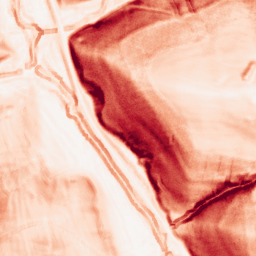
Category: morphological
Decomposition family: morphological_gradient
Decomposition parameters: size: 5
shape: square
Upsampling method: quadratic
Upsampling parameters: scale: 4
Upsampling scale: 4